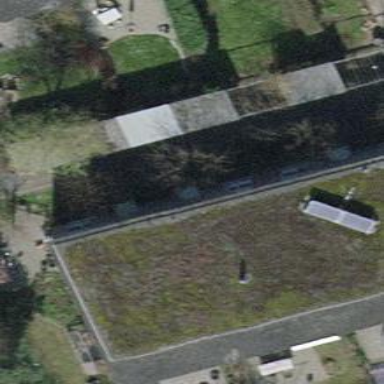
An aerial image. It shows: Terrace building.